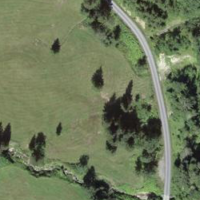
EUNIS habitat code: 26
Species observed at this site:
Parnassia palustris